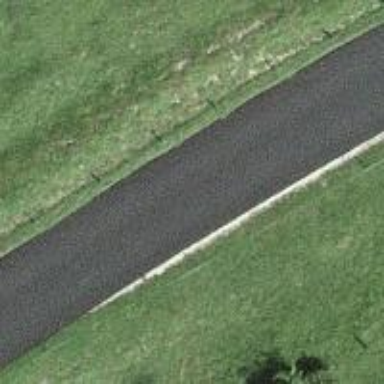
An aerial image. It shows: Tertiary road with asphalt surface.